Question: I want to provide a background drawable, similar to the one shown in the figure, to a layout. How can i do it using a drawable xml? Please suggest a suitable approach to go about this.

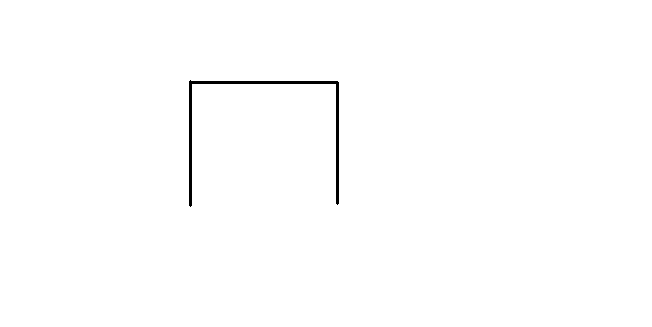
Answer: It is not possible to do this with single xml drawable but probably you can club two to create this effect. I would do it this way
1. Create a drawable of square type with black borders
2. Create a clip drawable and clip the bottom of sqaure drawable.
Reference here
<URL>
You can use the android:gravity="top" and then programmatically set the level to reveal 90% (or more) of the image
'''
ImageView imageview = (ImageView) findViewById(R.id.image);
ClipDrawable drawable = (ClipDrawable) imageview.getDrawable();
drawable.setLevel(drawable.getLevel() + 9500);
'''